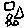
Label: square